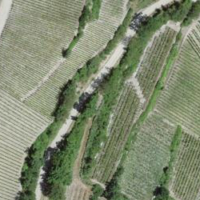
EUNIS habitat code: 40
Species observed at this site:
Euphorbia cyparissias